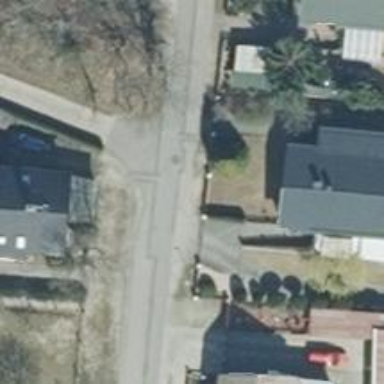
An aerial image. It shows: Residential road surfaced with concrete plates.